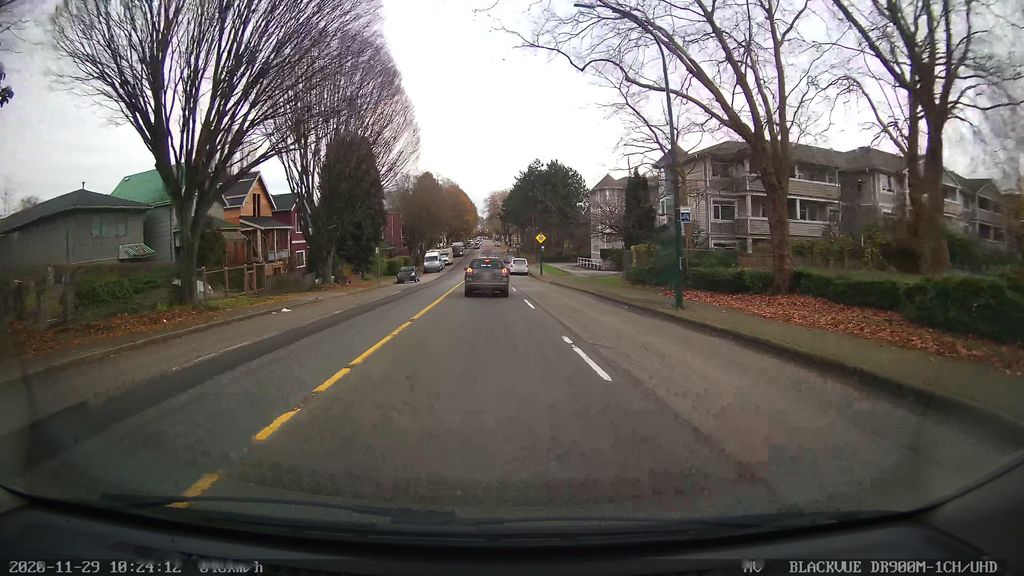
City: vancouver